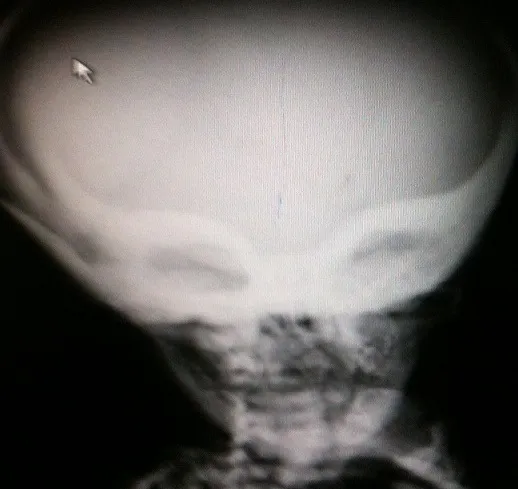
Facial skull radiograph. Note sclerosis of the orbits and sphenoid bones resulting in "Harlequin mask appearance''.
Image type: radiology (x_ray)